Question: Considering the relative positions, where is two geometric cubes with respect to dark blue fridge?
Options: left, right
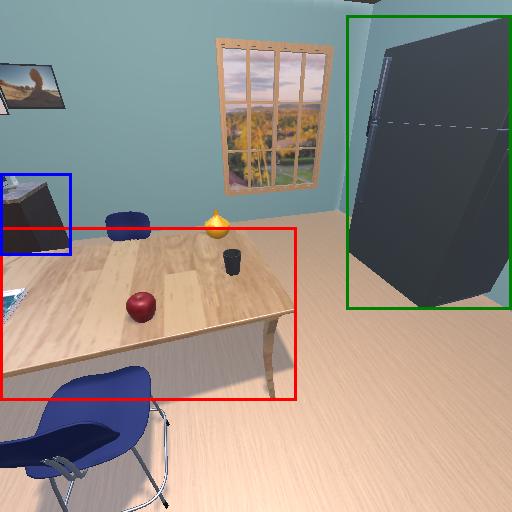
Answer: left